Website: bh-photo
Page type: customer-info-address
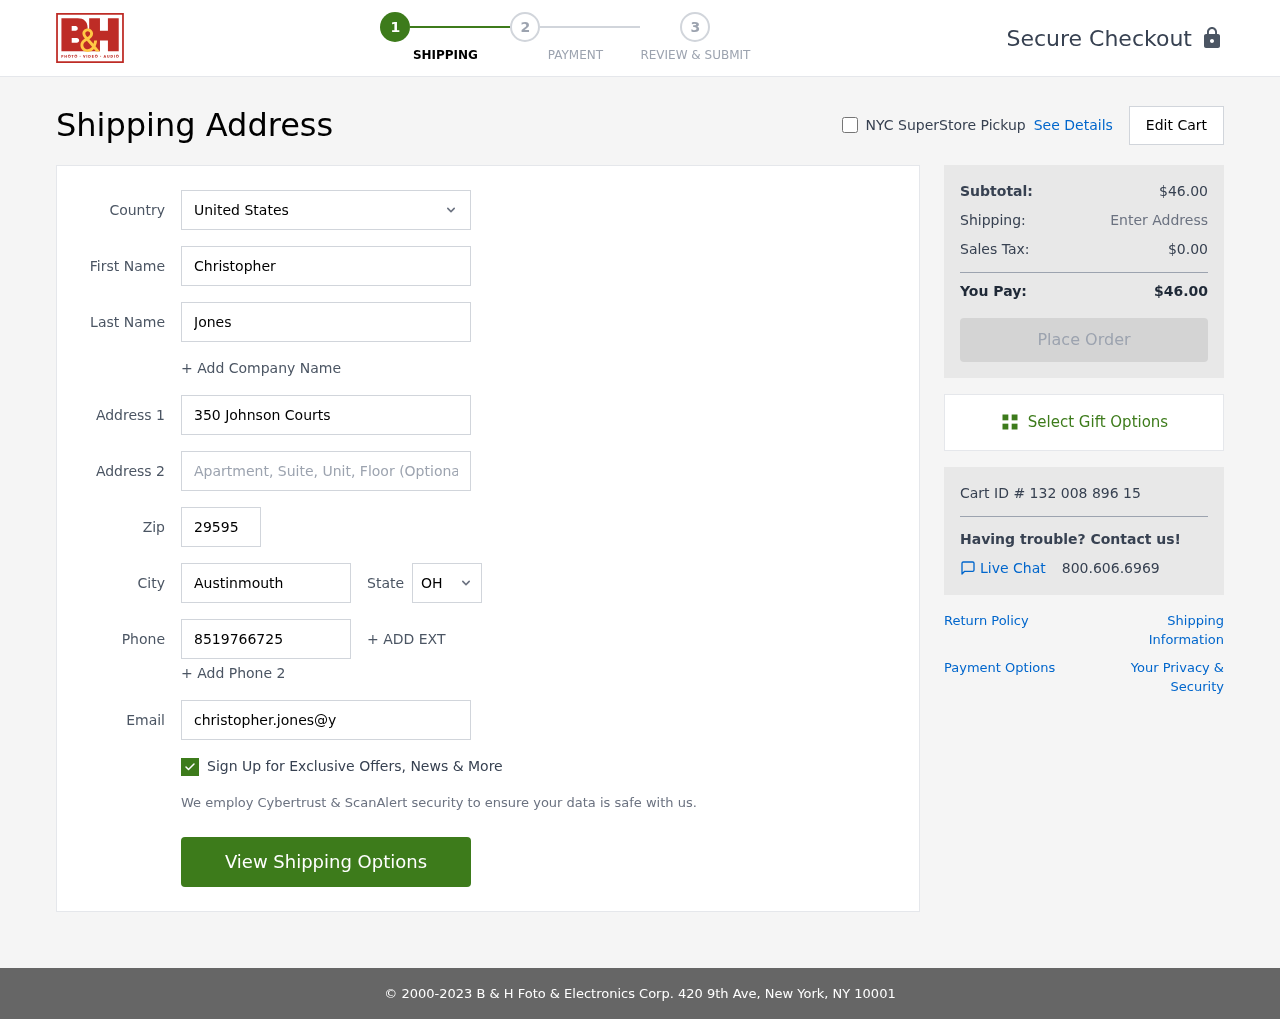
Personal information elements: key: PII_CITY
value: Austinmouth
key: PII_COUNTRY
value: United States
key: PII_EMAIL
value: christopher.jones@yahoo.com
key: PII_FIRSTNAME
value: Christopher
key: PII_LASTNAME
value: Jones
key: PII_PHONE
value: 8519766725
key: PII_POSTCODE
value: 29595
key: PII_STATE_ABBR
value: OH
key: PII_STREET
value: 350 Johnson Courts
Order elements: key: ORDER_SUBTOTAL
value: $46.00
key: ORDER_TAX
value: $0.00
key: ORDER_TOTAL
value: $46.00
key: ORDER_ID
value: Cart ID # 132 008 896 15